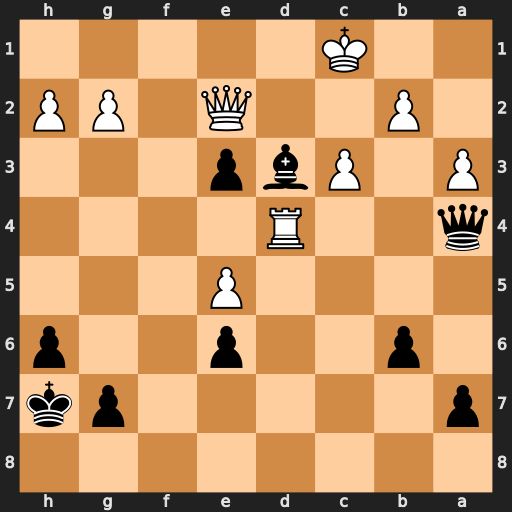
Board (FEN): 8/p5pk/1p2p2p/4P3/q2R4/P1Pbp3/1P2Q1PP/2K5
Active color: b
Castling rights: -
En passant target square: -
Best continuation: Qxd4 cxd4 Bxe2